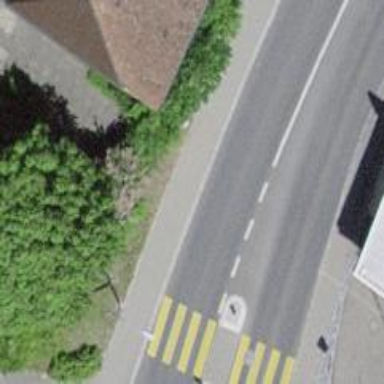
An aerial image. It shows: Primary highway with asphalt surface and lanes for cycling on both sides.